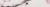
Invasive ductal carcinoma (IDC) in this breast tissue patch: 0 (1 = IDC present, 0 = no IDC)